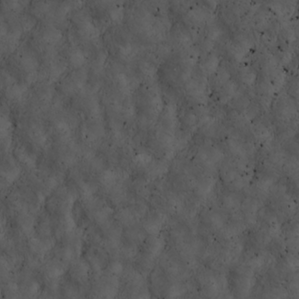
Label: non_frost